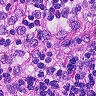
Metastatic tissue present: no